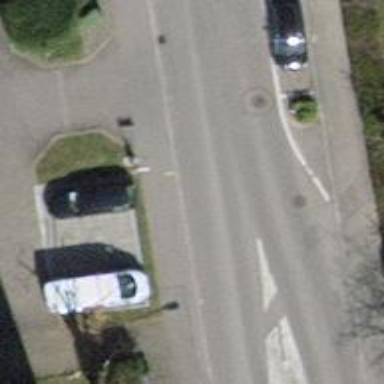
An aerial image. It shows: Bus stop with platform for public transport.